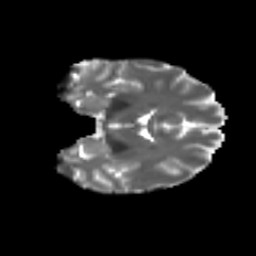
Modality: T2w
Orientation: coronal
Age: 29
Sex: female
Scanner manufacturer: ge
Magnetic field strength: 3 T
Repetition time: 7.8 s
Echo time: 0.0606 s